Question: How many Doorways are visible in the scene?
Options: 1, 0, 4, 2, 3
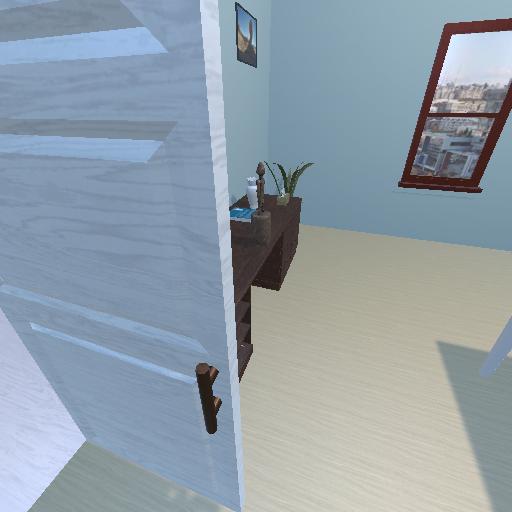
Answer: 1